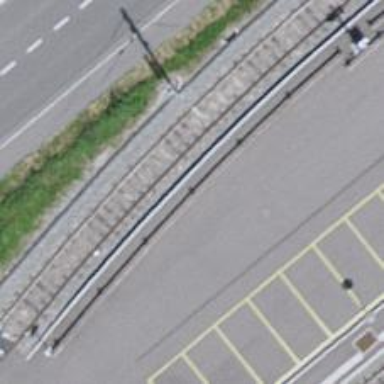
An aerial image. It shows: Guard rail.